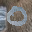
Label: 0